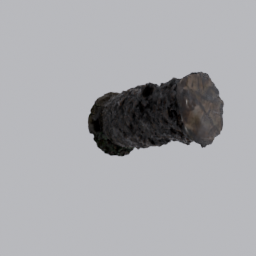
Label: nature